Aerial crown-view tile of a tropical tree (Barro Colorado Island, Panama), acquired 20250414:
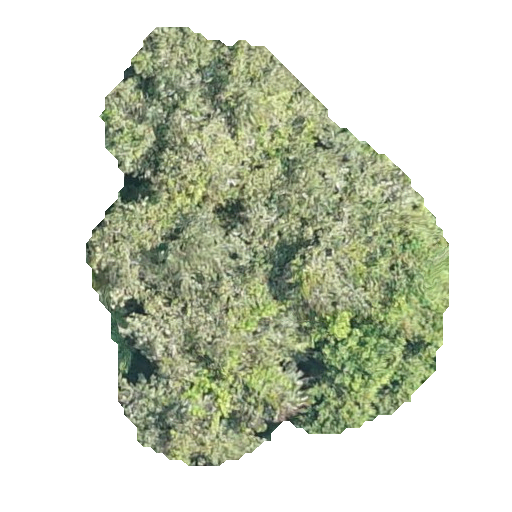
Species: Luehea seemannii
GBIF accepted scientific name: Luehea seemannii
Crown area: 166.891 m²